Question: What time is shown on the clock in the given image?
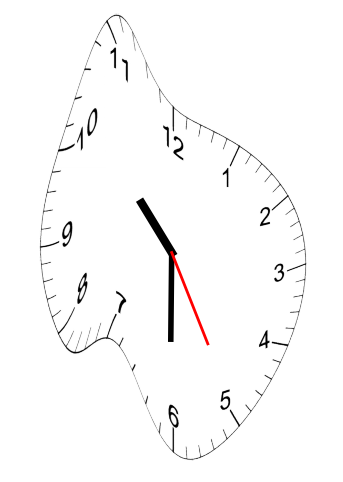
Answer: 10:30:25